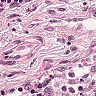
Metastatic tissue present: no